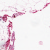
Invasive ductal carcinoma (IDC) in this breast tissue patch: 0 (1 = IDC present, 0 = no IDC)